Field crop: maize
Growth stage: 2
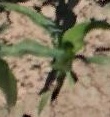
Species: maize